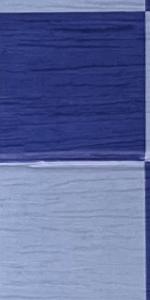
Label: Empty